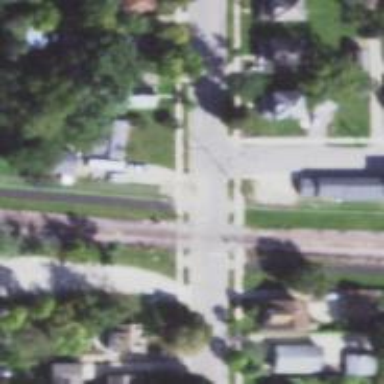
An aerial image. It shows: Railway crossing.